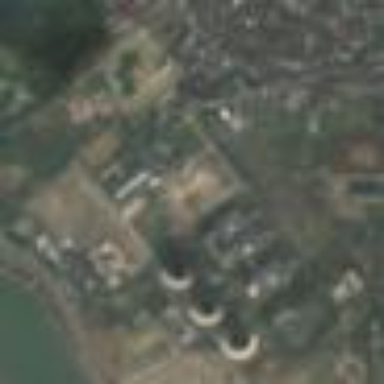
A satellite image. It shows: Industrial area with power plant.